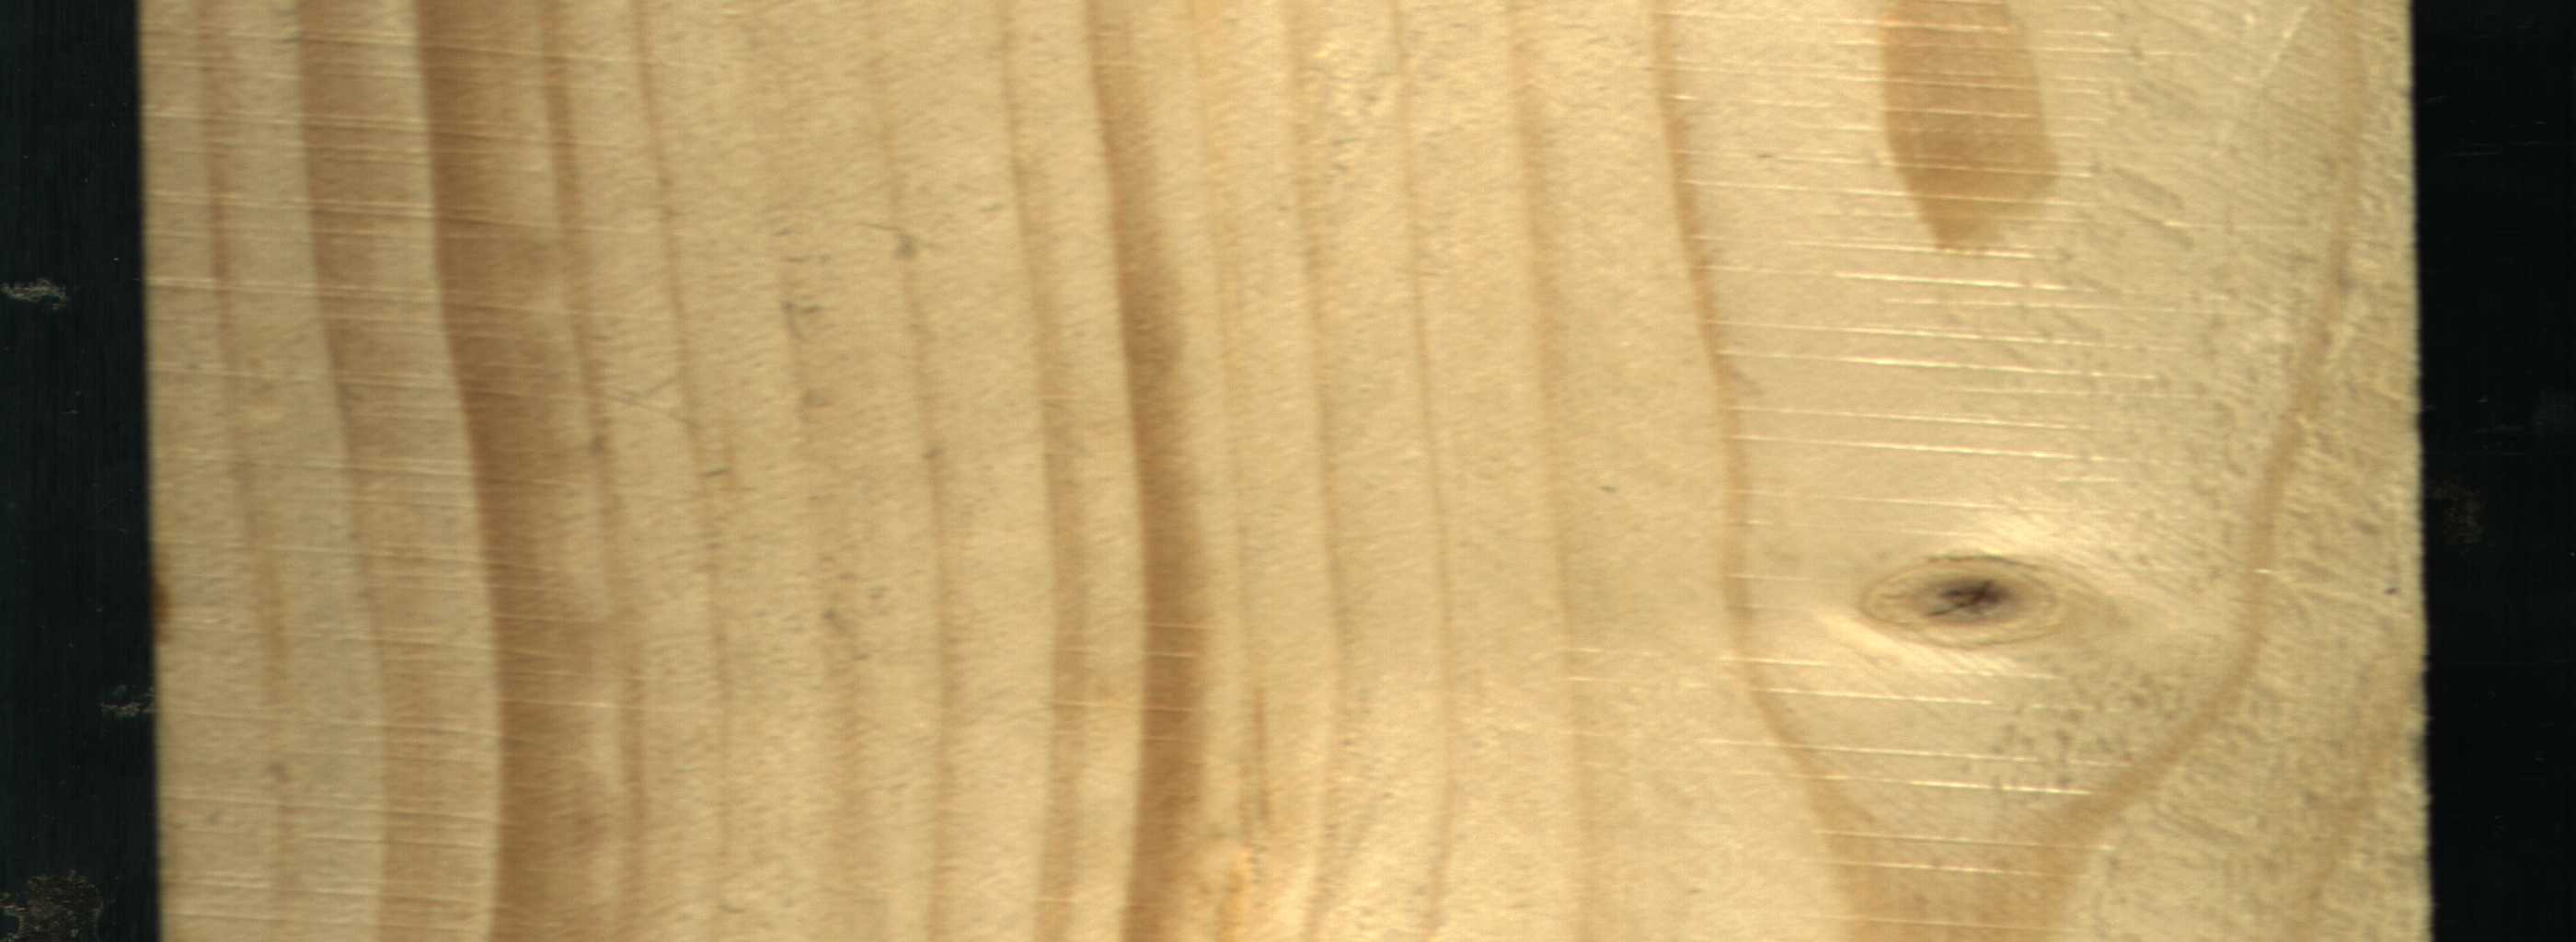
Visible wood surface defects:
Quartzity
Quartzity
knot_with_crack